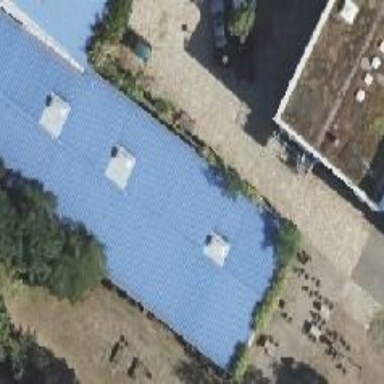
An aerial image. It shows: Building with hipped roof.